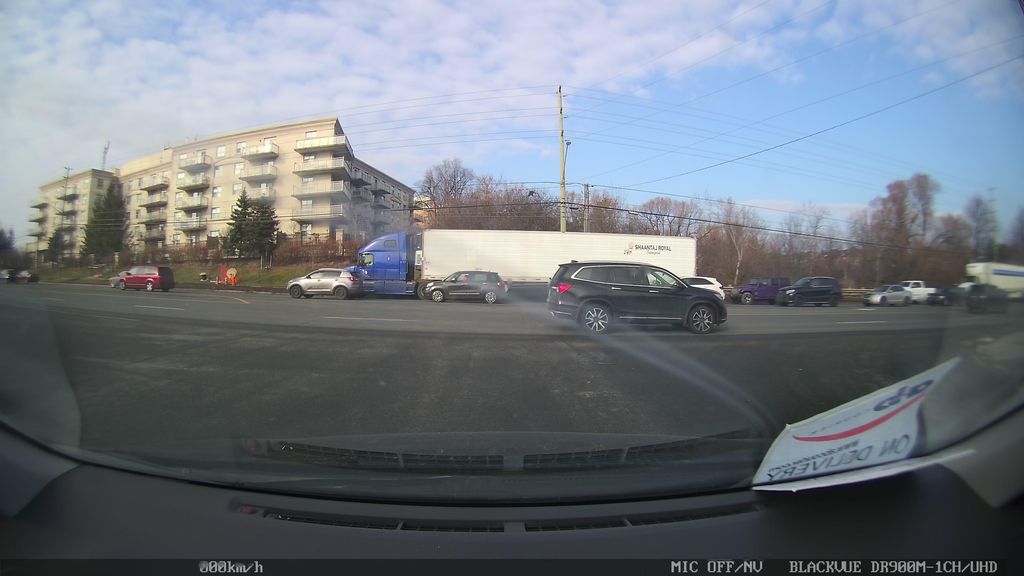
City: toronto